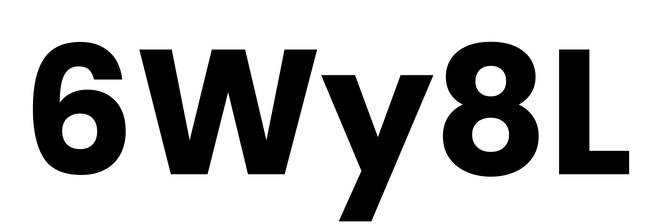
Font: Poppins-Bold